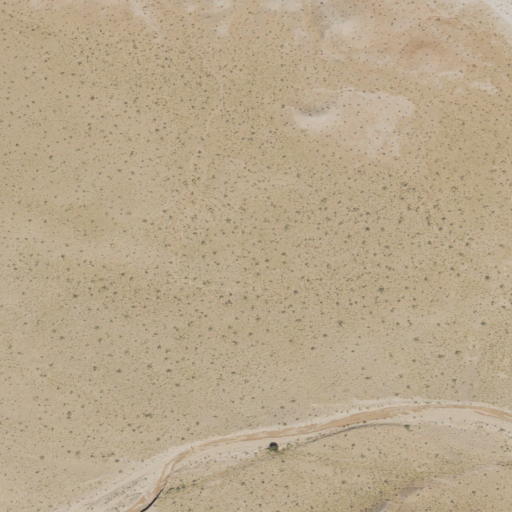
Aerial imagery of plain(s) in Utah named Middle Desert containing shrub, grassland, and barren land